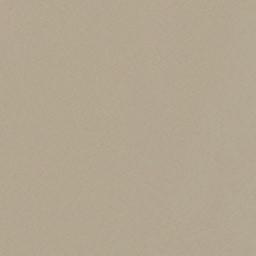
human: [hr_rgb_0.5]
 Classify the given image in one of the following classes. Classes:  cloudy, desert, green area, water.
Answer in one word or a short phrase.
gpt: desert